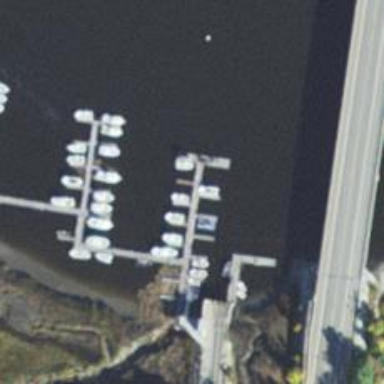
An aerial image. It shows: Man-made pier.